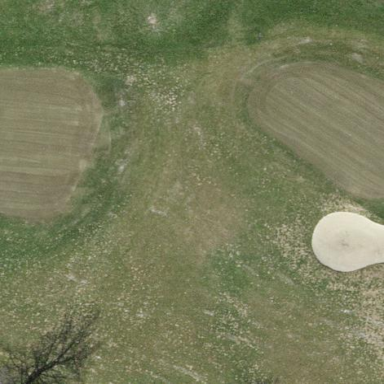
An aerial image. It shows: Golf fairway surrounded by grass.